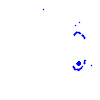
Particle: pion